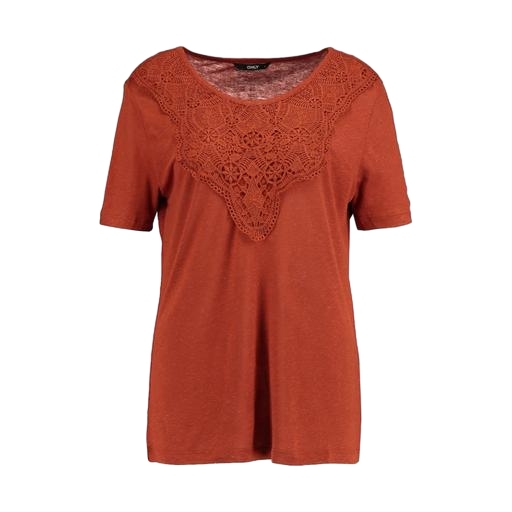
lace-yoke t-shirt, red plus size printed t-shirt only macy, short-sleeve top only macy, white background